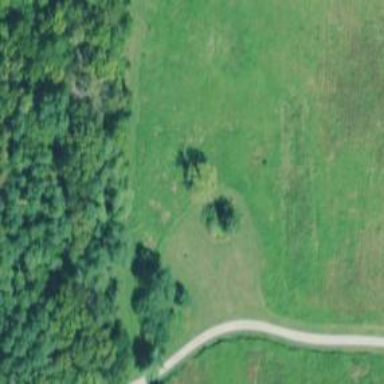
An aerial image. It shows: Natural grassy area.